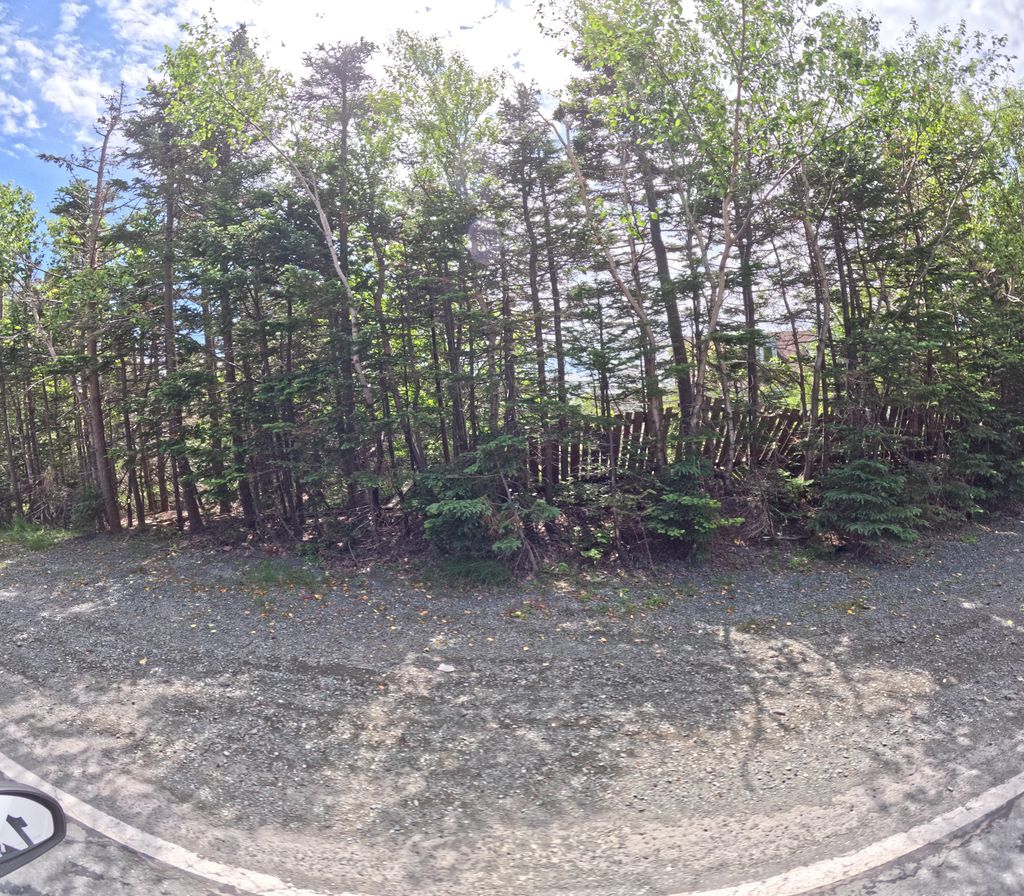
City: st_johns